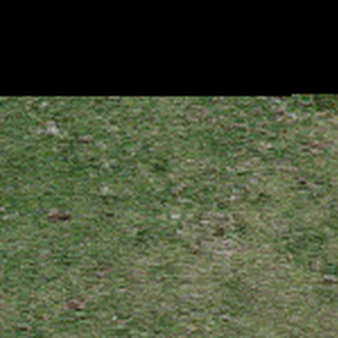
Label: other